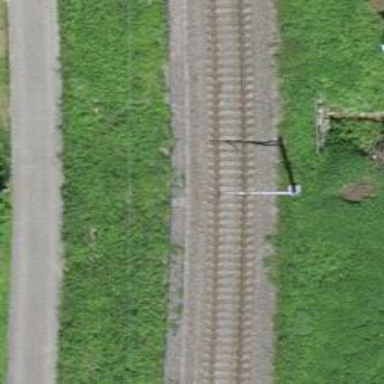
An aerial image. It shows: Single-track railway with electrified contact lines.